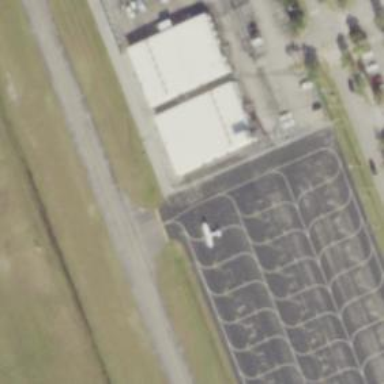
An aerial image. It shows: Image of taxiway at airport.